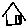
Label: house